Question: I am working on a project where i need to define a flow of task which comprise of 4 mini task . Above that i need to show end user at which mini task he is. For this i am using image tags for every task.
'''
1</img>
2</img>
3</img>
4</img>
'''
Is there any other way to do this , like relating it by css or jquery but not by using image. Any idea is appriciated.
Thanks in advance.

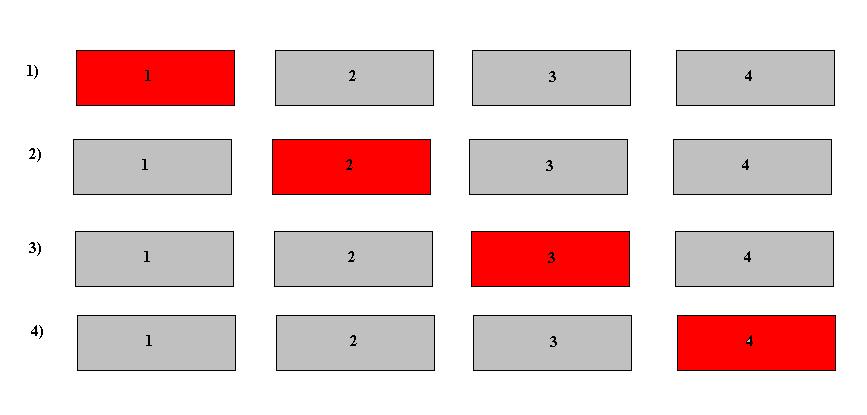
Answer: Something Like this(Lets assume first 2 tasks are completed!):
HTML:
'''
<div class='project'>
<div class='task completed taskName1 '></div>
<div class='task completed taskName2 '></div>
<div class='task current taskName3 '></div>
<div class='task taskName4 '></div>
</div>
'''
CSS:
'''
.project {
/*project styles here...*/
}
.task {
/*task styles here...
...default styles*/
}
.task.completed {
/*completed task styles here...
override .task styles to show completed
*/
}
.task.current {
/*completed task styles here...
override .task styles to show current
*/
}
.taskNameX {
/*use task specific styles here*/
}
'''